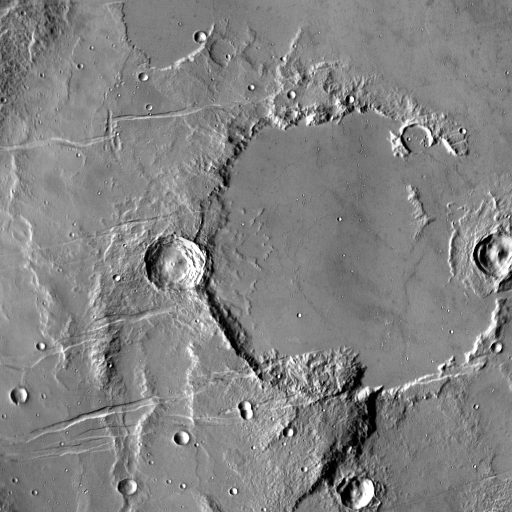
Crater classes present: Background, Other, Layered, Buried